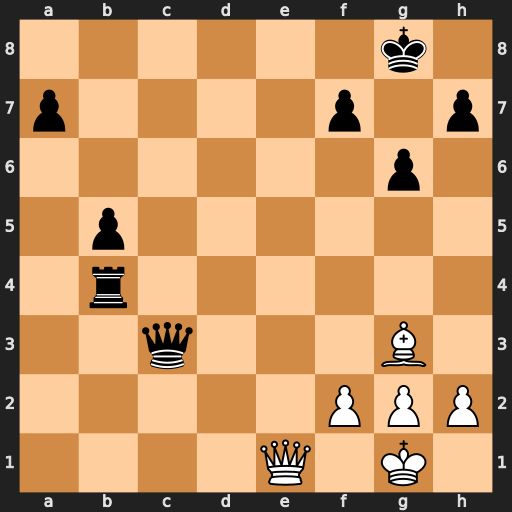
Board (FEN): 6k1/p4p1p/6p1/1p6/1r6/2q3B1/5PPP/4Q1K1
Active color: w
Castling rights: -
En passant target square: -
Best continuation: Qe8+ Kg7 Be5+ Qxe5 Qxe5+